Interaction volume radius: 5 \u00c5
Interaction volume height: 10 \u00c5
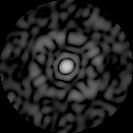
Disorder parameter: 0.8303